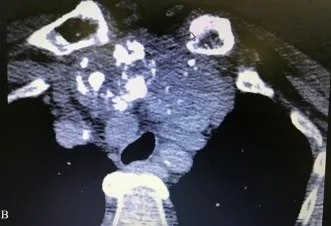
B. Microcalcification spots in the same nodule.
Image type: radiology (ct)